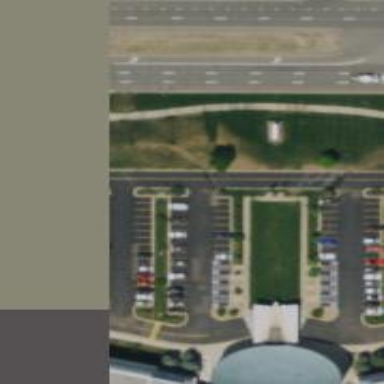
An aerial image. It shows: Parking space.